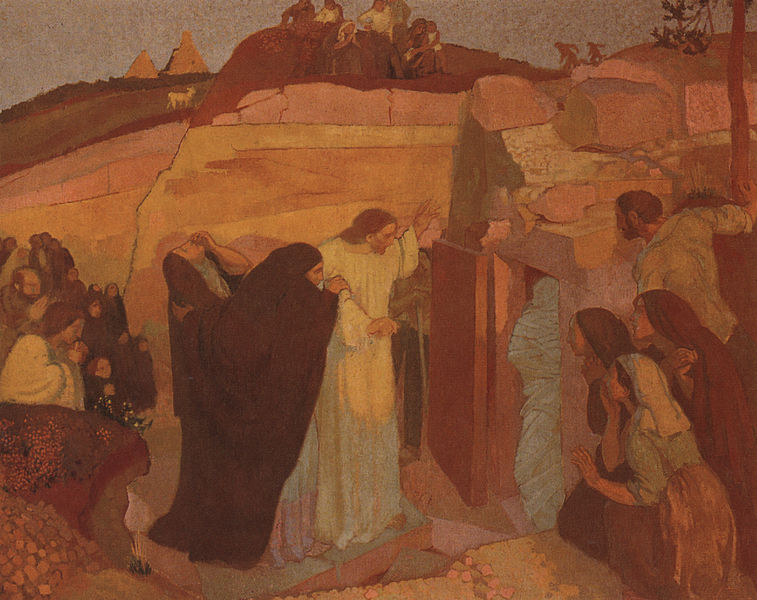
Titel: Auferweckung des Lazarus
Künstler: Maurice Denis
Institution: Privatbesitz
Schlagwörter: baum, berg, blau, felsen, himmel, mann, schatten, umhang, weiß, bäume, frauen, landschaft, menschen, ocker, braun, frau, grau, licht, männer, orange, pastell, schwarz, tür, rot, schleier, tier, tuch, beige, malerei, menge, bart, bibel, leiche, neues testament, stein, steine, tod, toter, trauer, horizont, sonne, gewand, tücher, gewänder, höhle, kinder, engel, moderne, berge, fels, gebirge, modern, wüste, monochrom, jugendstil, kopftuch, tor, stütze, offen, schaf, erschrecken, orient, weinen, knien, hodler, beten, öffnung, beerdigung, christus, grab, jesus, jesus christus, leichnam, kniend, kopftücher, rötlich, binden, pyramide, jünger, beweinung, israel, maria magdalena, trauern, verschleiert, ziege, grablegung, auferstehung, klagen, grabmal, ägypten, wunder, lazarus, golgatha, pyramiden, überraschung, erweckung, mumie, auferstehung von den toten, belebung, hobbitt, shador